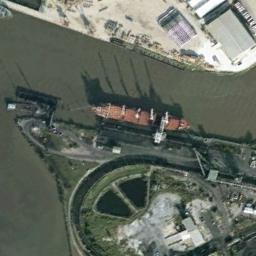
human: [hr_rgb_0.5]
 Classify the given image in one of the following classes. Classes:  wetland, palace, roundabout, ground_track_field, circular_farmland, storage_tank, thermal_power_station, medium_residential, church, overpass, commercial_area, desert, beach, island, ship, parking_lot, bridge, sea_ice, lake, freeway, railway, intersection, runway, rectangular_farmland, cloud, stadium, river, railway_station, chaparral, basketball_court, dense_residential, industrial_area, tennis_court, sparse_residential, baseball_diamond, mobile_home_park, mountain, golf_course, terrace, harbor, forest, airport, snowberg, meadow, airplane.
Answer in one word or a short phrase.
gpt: ship